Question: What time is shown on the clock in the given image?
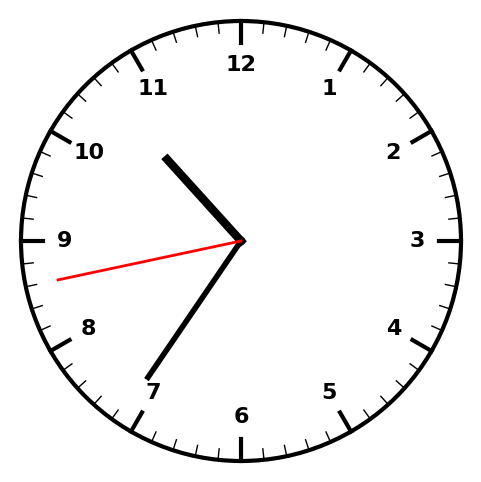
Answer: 10:35:43